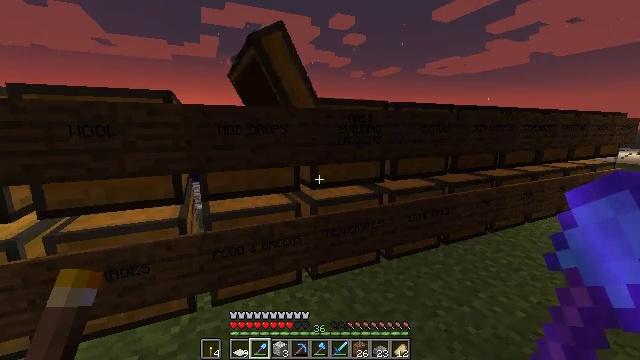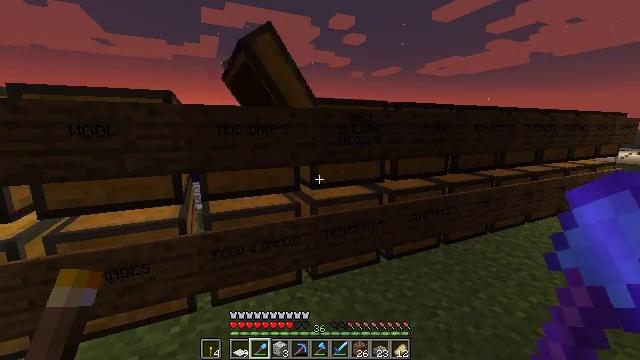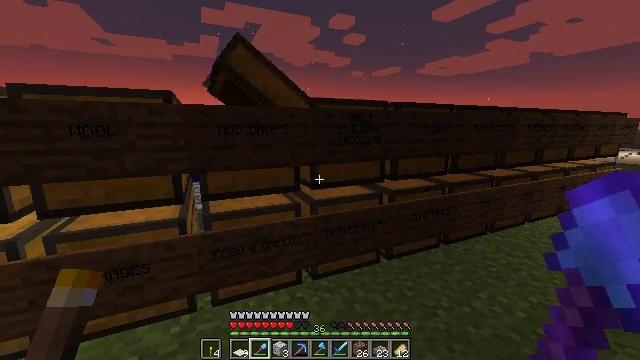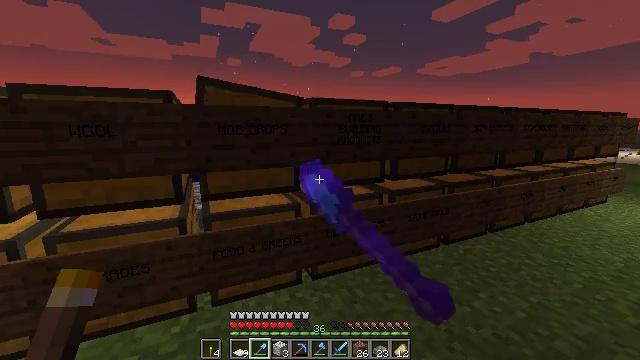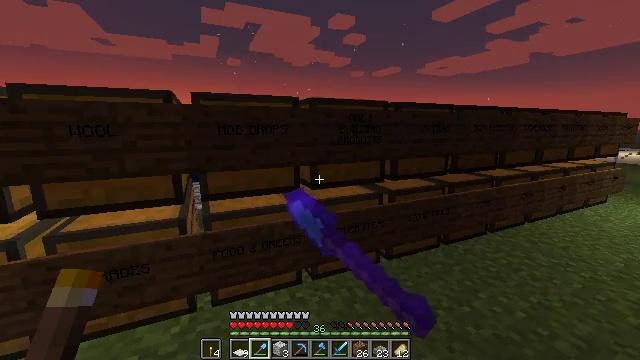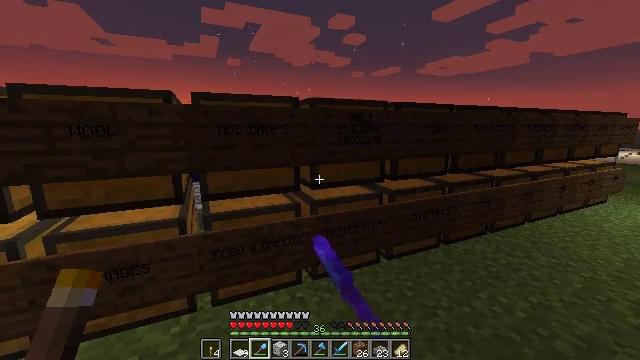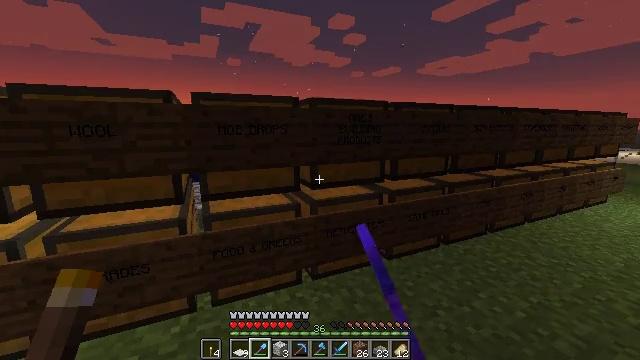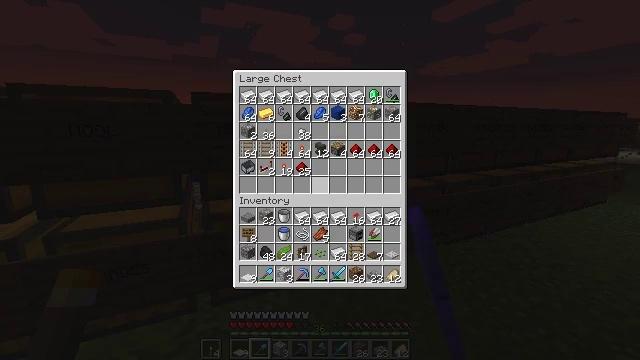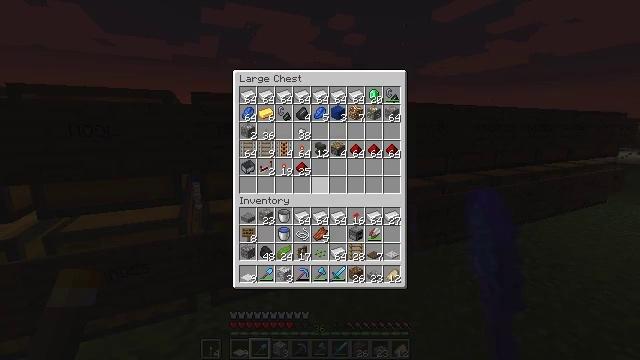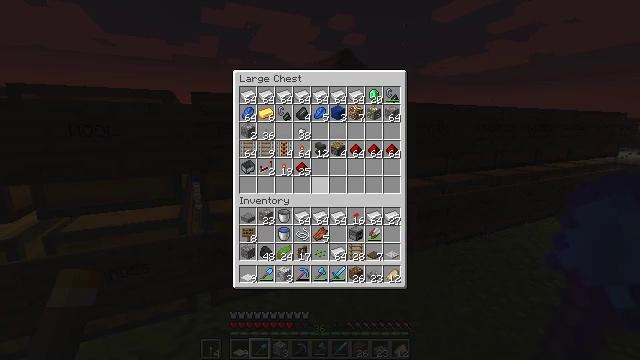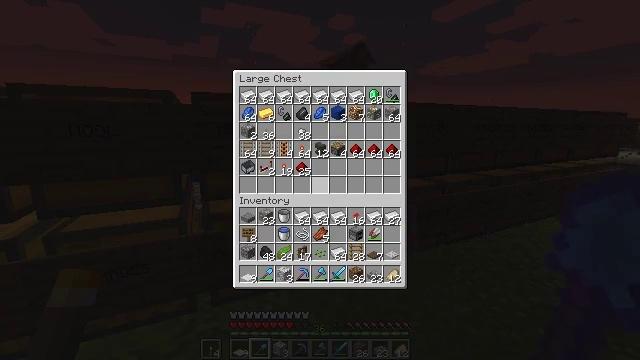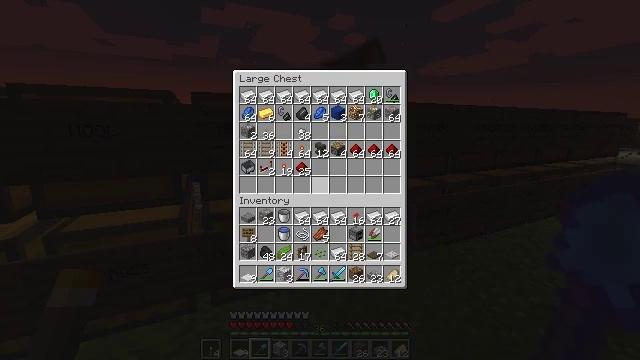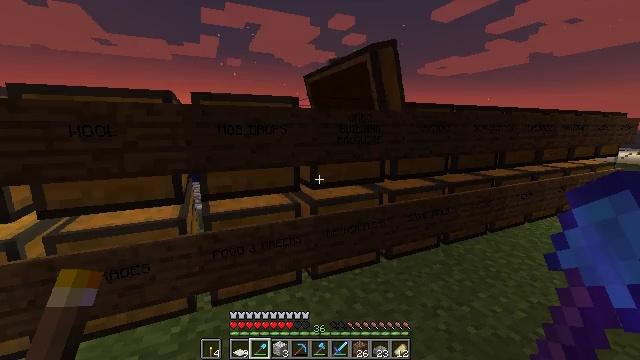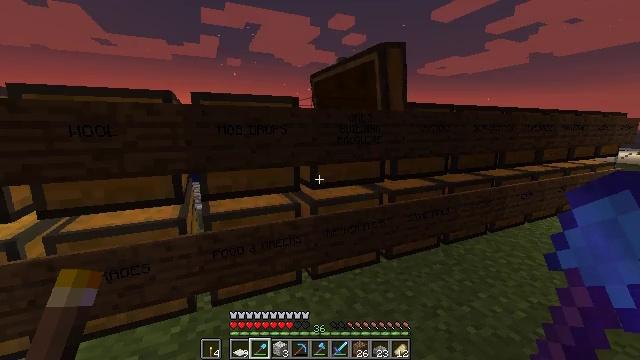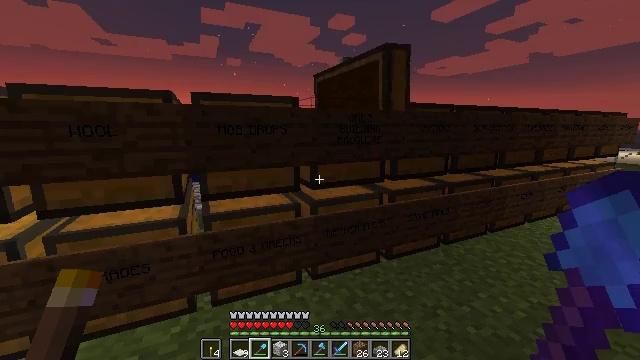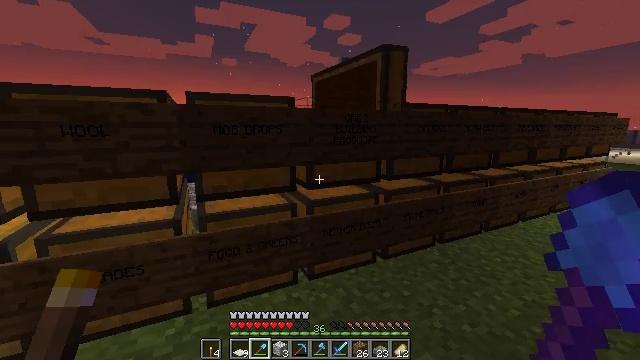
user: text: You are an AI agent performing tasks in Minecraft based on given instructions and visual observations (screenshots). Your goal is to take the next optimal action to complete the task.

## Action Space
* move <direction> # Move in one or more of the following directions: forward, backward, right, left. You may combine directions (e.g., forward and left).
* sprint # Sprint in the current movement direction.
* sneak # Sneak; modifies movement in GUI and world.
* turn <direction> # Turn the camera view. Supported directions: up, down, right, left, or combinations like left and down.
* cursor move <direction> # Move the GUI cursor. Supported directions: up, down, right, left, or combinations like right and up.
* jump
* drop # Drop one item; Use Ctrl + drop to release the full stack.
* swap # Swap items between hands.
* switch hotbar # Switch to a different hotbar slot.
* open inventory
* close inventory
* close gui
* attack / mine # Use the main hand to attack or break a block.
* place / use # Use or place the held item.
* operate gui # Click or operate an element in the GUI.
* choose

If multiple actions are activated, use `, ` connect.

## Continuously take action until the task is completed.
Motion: motion action
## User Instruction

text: Drop a stone shovel.
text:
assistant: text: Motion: no_op
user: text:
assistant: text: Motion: use / place
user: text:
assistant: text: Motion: use / place
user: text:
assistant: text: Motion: use / place
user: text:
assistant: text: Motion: use / place
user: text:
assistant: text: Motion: no_op
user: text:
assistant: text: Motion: no_op
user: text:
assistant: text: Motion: no_op
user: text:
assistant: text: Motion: no_op
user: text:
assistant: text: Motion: no_op
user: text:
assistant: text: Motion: no_op
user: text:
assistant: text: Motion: no_op
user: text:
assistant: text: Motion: no_op
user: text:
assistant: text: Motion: no_op
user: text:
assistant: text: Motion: no_op
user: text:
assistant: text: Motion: turn right
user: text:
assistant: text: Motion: turn right
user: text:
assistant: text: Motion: turn right
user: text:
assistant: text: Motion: turn right
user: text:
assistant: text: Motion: turn right
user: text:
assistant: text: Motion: no_op
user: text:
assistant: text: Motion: no_op
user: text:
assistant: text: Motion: no_op
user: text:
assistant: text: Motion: use / place
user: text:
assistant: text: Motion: use / place
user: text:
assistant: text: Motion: use / place
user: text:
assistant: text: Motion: no_op
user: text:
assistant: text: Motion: no_op
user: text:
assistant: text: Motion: no_op
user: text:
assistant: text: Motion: no_op